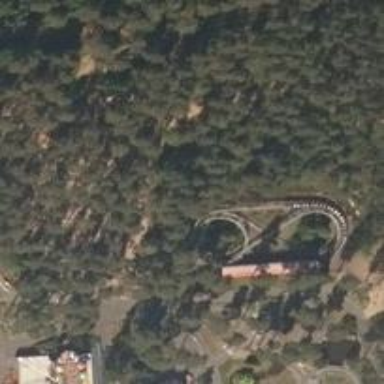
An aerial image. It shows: Miniature railway attraction featuring roller coaster.